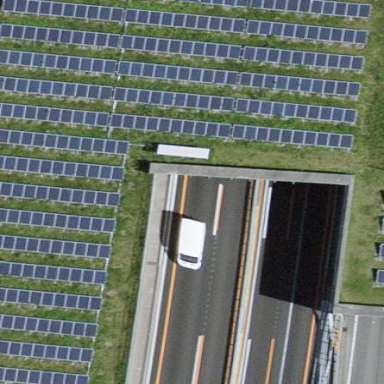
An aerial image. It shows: Outdoor solar power generator fenced off for protection. The generator is solar photovoltaic panel.